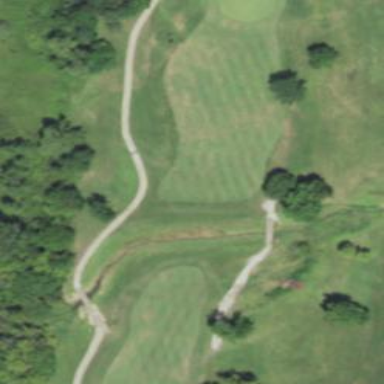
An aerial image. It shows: Grassland area characterized by golf fairways with natural grass.